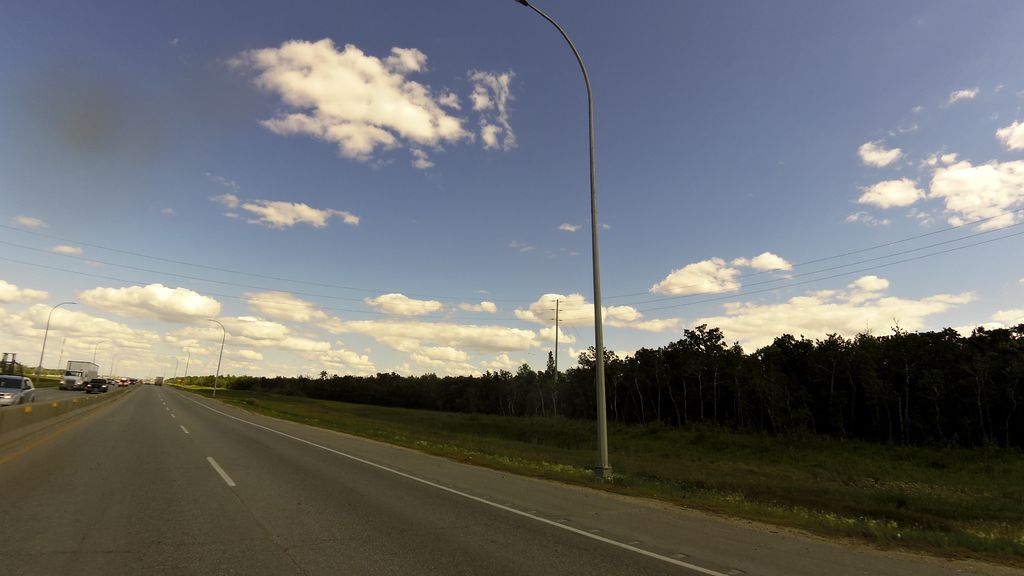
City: winnipeg